Field crop: maize
Growth stage: 2
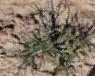
Species: salsola